Question:
Hi Guys , just need a tiny help here . the green numbers on the right are strings . how do I change them to numbers ? Additionally I also need them to be 2 decimal place. What function do I use?? I tried the method below but the output was 0. Answers all welcome.
'''
$profitText = $profitText*1;
$profitText = (float)$profitText;
round($profitText,2);
number_format($profitText, 2);
'''
Okay guys the deriving of this variable is really complex. every step has its functional purpose but heres the derivation. After the last profitText at the bottom, I realised this is now a string. why is that so? and how do I fix it?
'''
$offeropen=$row['offerprice'];//1.3334
$pips=$offerpricepl-$offeropen;//difference btw prices , eg. 0.0023
$closedb=$offerpricepl;// nothing
$pips1=round($pips, 6);// round to 6 decimal points
$pips2 = str_replace('.', '', $pips1);// remove decimal
if ($pips2<0)
{
$pips2 = str_replace('-', '', $pips2);// methodology for adjusting figures and negative values back
$pips2 = ltrim($pips2, '0');
$pips2 = -1 * abs($pips2);
}
else {
$pips2 = ltrim($pips2, '0');// for triming 0 on the left
}
$pips3=$pips2/$minipipskiller;// methodology
$ticksize= "0.0001";// FOR PROFIT AND LOSS
$lot1 = "100000";
$sizecalc=$row['size'] * $lot1;
if ($row['type']=="buy")
{
$profitandloss=$sizecalc*$ticksize*$pips3; //per TRADE
}
if ($row['type']=="sell")
{
$profitandloss=$sizecalc*$ticksize*$pips3; //per TRADE
}
$zero= '0';
if($profitandloss<$zero) {
$profitText = "<div style="color: red;">$profitandloss</div>";
} elseif ($profitandloss>$zero) {
$profitText = "<div style="color: green;">$profitandloss</div>";
}
// for profit and loss counting
$profitText=ltrim($profitText,'0');
'''
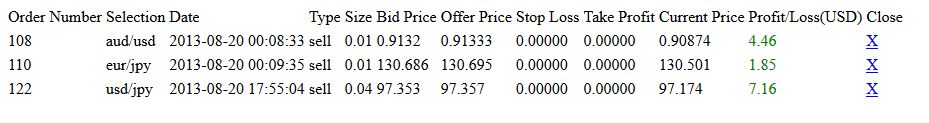
Answer: Here's your problem:
'''
$profitText = "<div style="color: red;">$profitandloss</div>";
'''
You're trying to turn '$profitText' into a number. It's actually a string of HTML, and PHP can't manage to work out what it's supposed to do with it, so when you cast it to a number, it's returning 0.
Solution:
Use '$profitandloss' instead